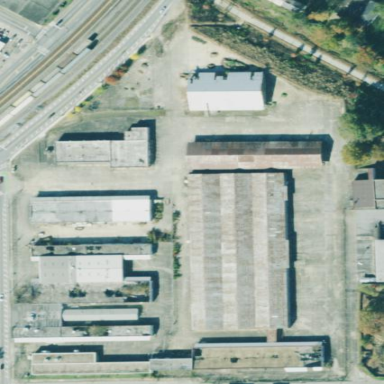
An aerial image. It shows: Industrial area.